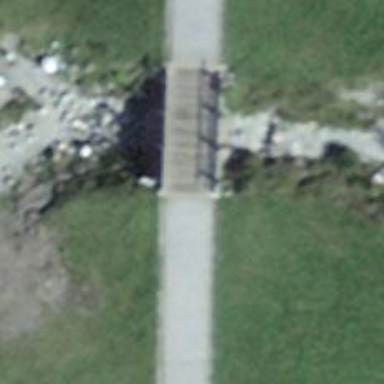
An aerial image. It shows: Path on bridge catering to agricultural vehicles. The path is groomed for classic hiking.